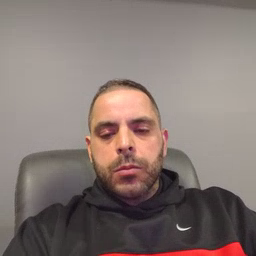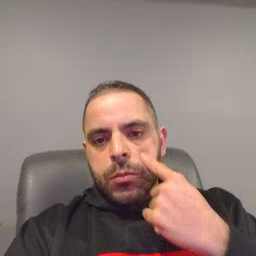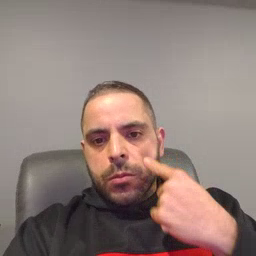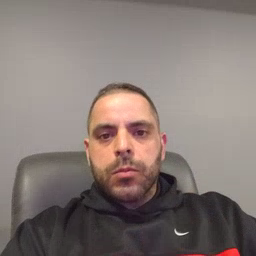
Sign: cry